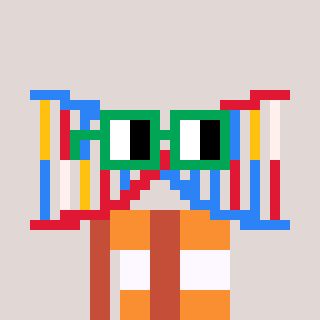
a pixel art character with square green glasses, a dna-shaped head and a rust-colored body on a warm background